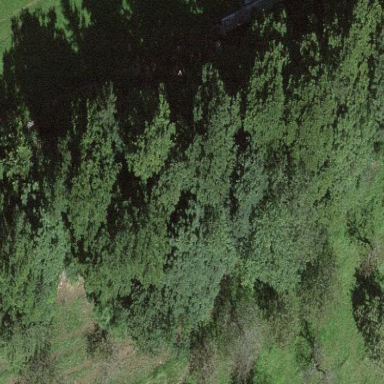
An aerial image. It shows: Forest area.